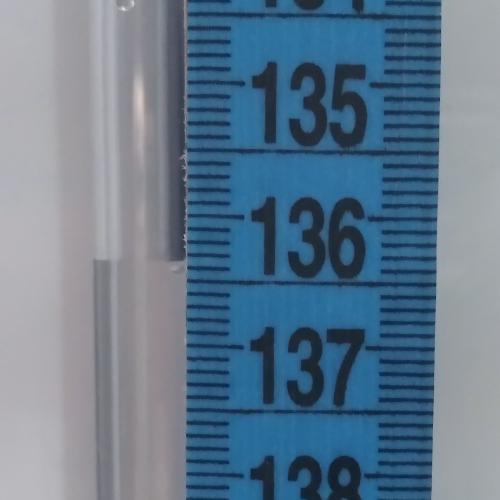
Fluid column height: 136.4 cm